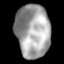
Tissue: lung
Cell type: T cells
Senescence score: 0.1784
Nuclear area (px): 1785
Mean DAPI intensity: 161.324